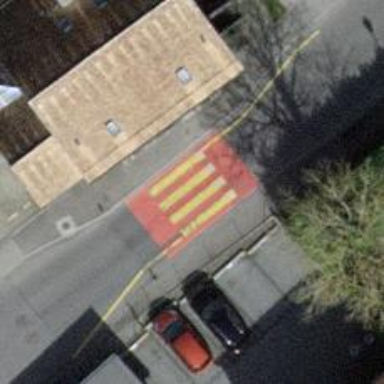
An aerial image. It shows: Uncontrolled zebra crossing.